Question: I have used following code to create Dynamically series of TDBChart. I used MS-Access and TADOQuery component. CODE on BUTTON Click Event.
'''
var
qryData: TADOQuery;
intCnt: integer;
strlstField: TStringList;
begin
strlstField := TStringList.Create();
qryData := TADOQuery.Create(nil);
qryData.ConnectionString := 'Provider=Microsoft.Jet.OLEDB.4.0; Data Source=' + ExtractFilePath(Application.ExeName) + 'data.mdb';
qryData.SQL.Add('SELECT dept_name,2005 as [2005],2006 as [2006],2007 as [2007],'+
'2008 as [2008],2009 as [2009],2010 as [2010], 2011 as [2211] FROM SALES');
qryData.Active := True;
DBChart1.Title.Text.Clear;
DBChart1.Title.Text.Add('Department Wise Sales Report');
DBChart1.Title.Font.Size := 14;
DBChart1.LeftAxis.Title.Font.Size := 12;
DBChart1.LeftAxis.Title.Caption := 'Sales in Rs.';
DBChart1.BottomAxis.Title.Font.Size := 12;
DBChart1.BottomAxis.Title.Caption := 'Department Name';
//Charting Series
//To Remove Old Series
for intCnt := DBChart1.SeriesCount -1 downto 0 do
DBChart1.Series[intCnt].Free;
//To Add New Series
for intCnt := 1 to qryData.FieldCount - 1 do begin
strlstField.Add(qryData.FieldList[intCnt].FieldName);
DBChart1.AddSeries(TBarSeries.Create(nil));
end;
//To set source for Series
for intCnt:= 0 to DBChart1.SeriesCount -1 do begin
with DBChart1 do begin
Series[intCnt].Clear;
Series[intCnt].Title := strlstField[intCnt];
Series[intCnt].ParentChart := DBChart1;
Series[intCnt].DataSource := qryData;
Series[intCnt].XLabelsSource := 'dept_name';
Series[intCnt].YValues.ValueSource := strlstField[intCnt];
end;
end;
'''
PROBLEM: When i change data in DATABASE and Re-run the application chart remain same. No reflection done in chart series. Had any mistake in Above Code?

Another Problem is that in the picture, series are at 2000 value, but i have add all value above 20,000 in the DATABASE.
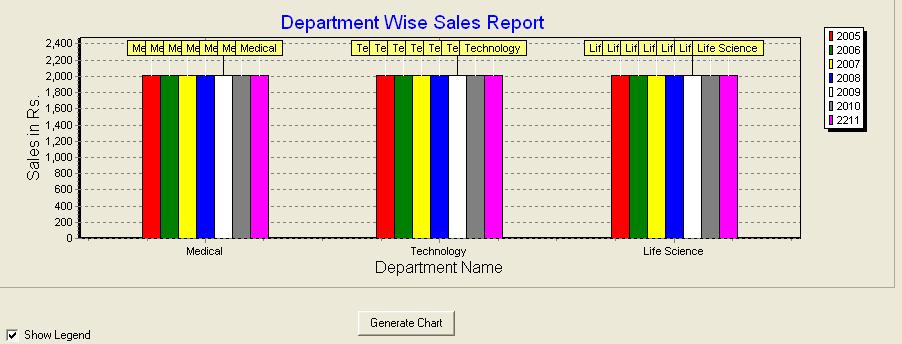
Answer: The SELECT statement is passing integers, not field names, which is why they are all around 2,000 - because that is the value of the year as an integer.
Are your fields actually called '2005' etc? If so, you need to bracket the field names so they are treated like field names and not like integers:
'''
qryData.SQL.Add('SELECT dept_name, [2005] as [2005], [2006] as [2006], [2007] as [2007], ' +
'[2008] as [2008], [2009] as [2009], [2010] as [2010], [2011] as [2011] FROM SALES');
'''
Note also that you are aliasing '2011' incorrectly as '2211' (fixed in mine above).